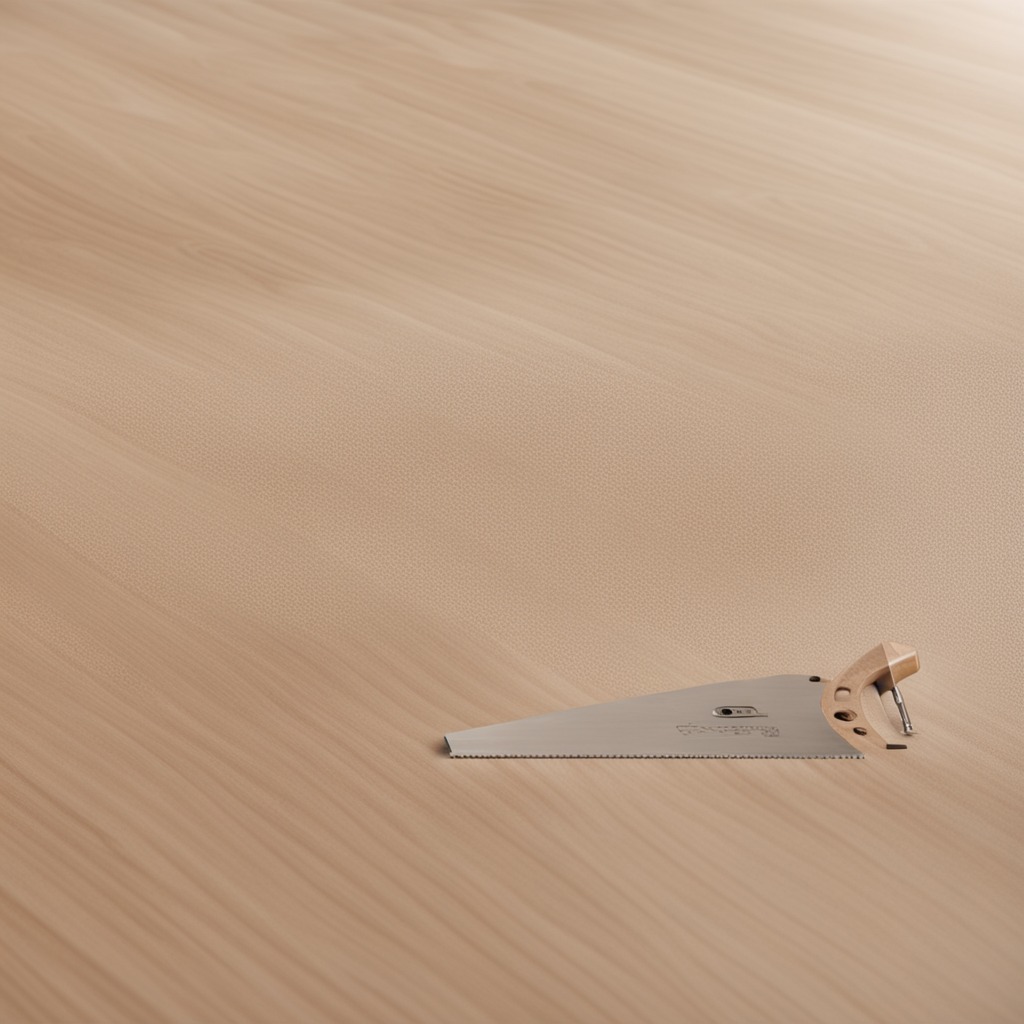
A handheld metal saw is lying on the wooden table in an outdoor workshop during daytime bright natural light soft shadows worn but beneath the cloth.